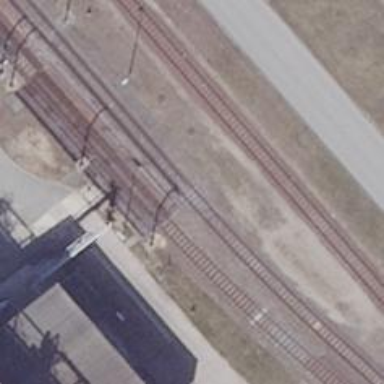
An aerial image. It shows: Railway yard used for servicing trains.